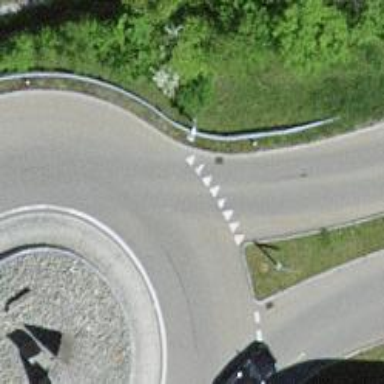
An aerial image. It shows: Road with "give way" sign.